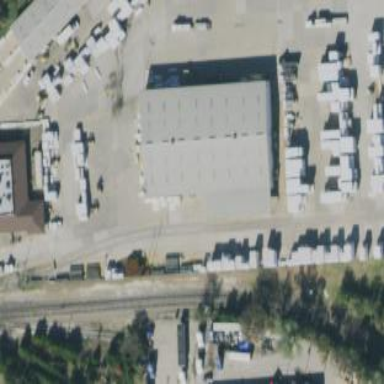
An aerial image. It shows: Warehouse.